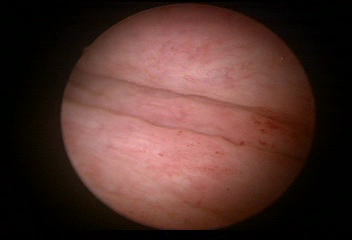
Modality: WLC
Class: Normal mucosa
Bladder cancer association: No